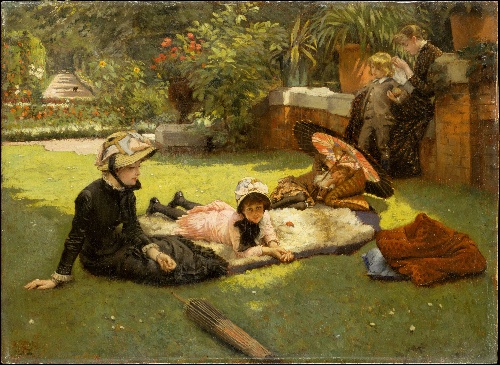
Title: In Full Sunlight (En plein soleil)
Artist: James Tissot
Artist bio: French, Nantes 1836–1902 Chenecey-Buillon
Date: ca. 1881
Object type: Painting
Classification: Paintings
Medium: Oil on wood
Dimensions: 9 3/4 x 13 7/8 in. (24.8 x 35.2 cm)
Department: European Paintings
Credit line: Gift of Mrs. Charles Wrightsman, 2006
Accession year: 2006
Repository: Metropolitan Museum of Art, New York, NY
Tags: Gardens|Boys|Girls|Women|Sewing|Parasols